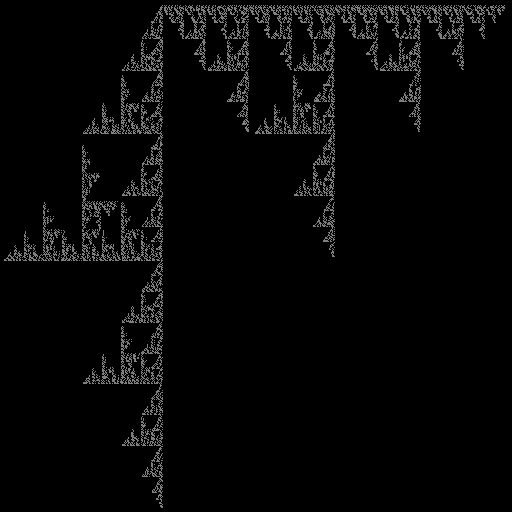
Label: binary